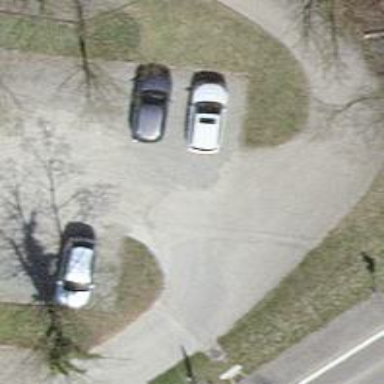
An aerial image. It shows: Fine gravel parking aisle that serves as service road.